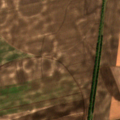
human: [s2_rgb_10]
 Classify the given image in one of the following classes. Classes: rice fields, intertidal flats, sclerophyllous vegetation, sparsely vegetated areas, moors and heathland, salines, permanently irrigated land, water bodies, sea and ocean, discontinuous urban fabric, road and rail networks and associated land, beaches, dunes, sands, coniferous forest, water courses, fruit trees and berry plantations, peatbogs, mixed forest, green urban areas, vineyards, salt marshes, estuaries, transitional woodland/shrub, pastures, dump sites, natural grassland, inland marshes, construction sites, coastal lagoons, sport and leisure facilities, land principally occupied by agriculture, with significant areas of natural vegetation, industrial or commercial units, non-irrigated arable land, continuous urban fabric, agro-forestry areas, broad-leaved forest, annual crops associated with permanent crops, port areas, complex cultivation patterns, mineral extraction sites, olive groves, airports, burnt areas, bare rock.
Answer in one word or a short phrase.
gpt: non-irrigated arable land